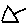
Label: triangle